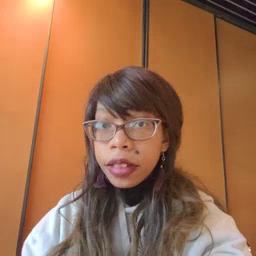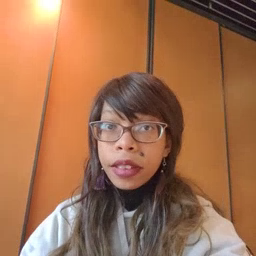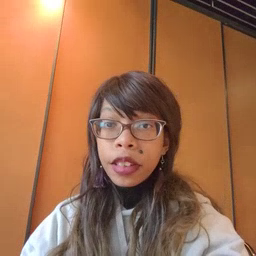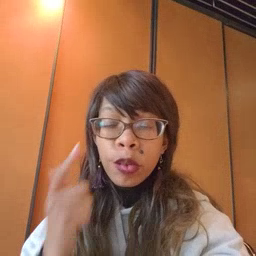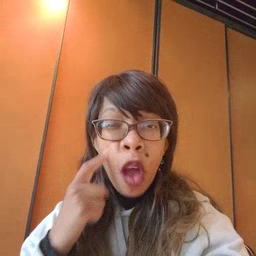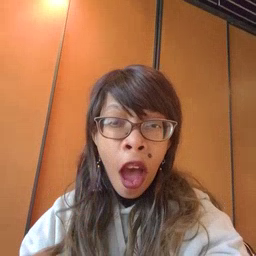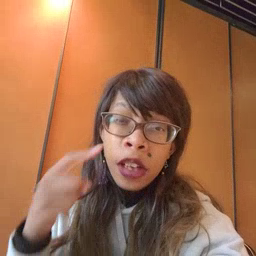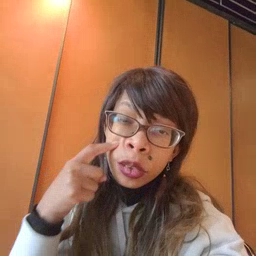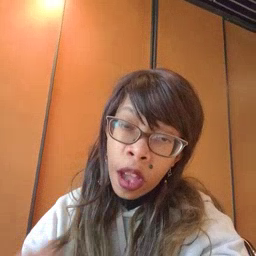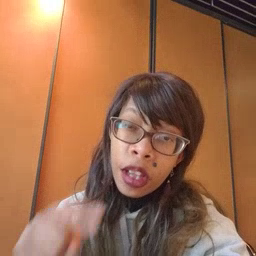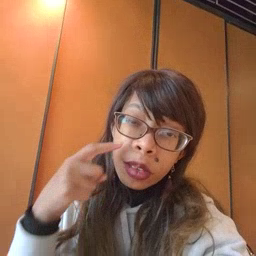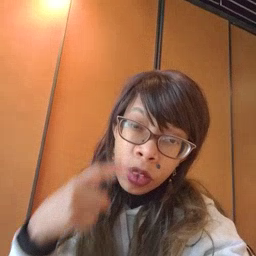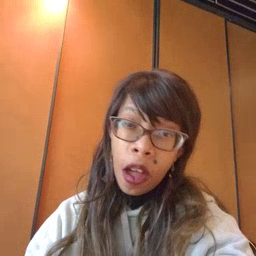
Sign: cry